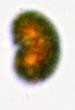
Label: Akashiwo